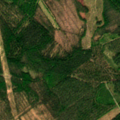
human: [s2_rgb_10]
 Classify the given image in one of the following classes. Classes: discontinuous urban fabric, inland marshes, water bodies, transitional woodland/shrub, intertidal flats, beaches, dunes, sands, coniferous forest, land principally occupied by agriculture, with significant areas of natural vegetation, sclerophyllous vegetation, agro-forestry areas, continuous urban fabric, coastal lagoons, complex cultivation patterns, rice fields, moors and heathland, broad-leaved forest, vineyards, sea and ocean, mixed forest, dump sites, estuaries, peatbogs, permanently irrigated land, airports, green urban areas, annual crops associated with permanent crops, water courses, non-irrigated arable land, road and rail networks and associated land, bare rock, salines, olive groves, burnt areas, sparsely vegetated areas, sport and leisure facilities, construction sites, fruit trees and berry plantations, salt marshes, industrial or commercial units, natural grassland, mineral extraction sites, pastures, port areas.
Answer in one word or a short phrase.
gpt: coniferous forest, mixed forest, transitional woodland/shrub